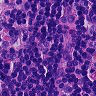
Metastatic tissue present: no